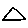
Label: triangle